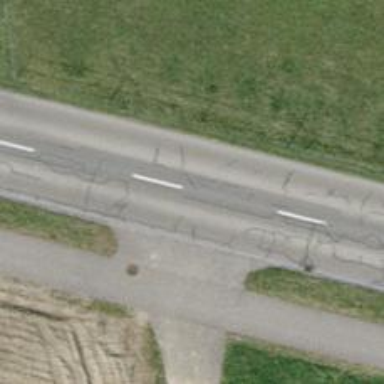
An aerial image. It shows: Secondary road with asphalt surface.